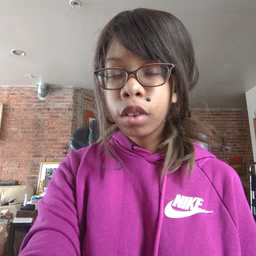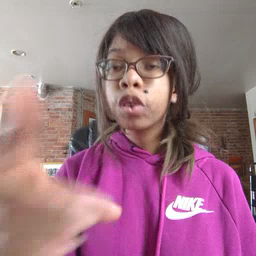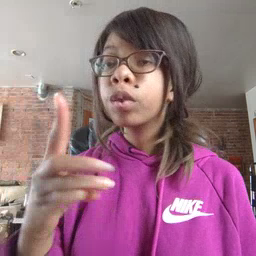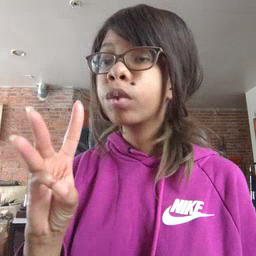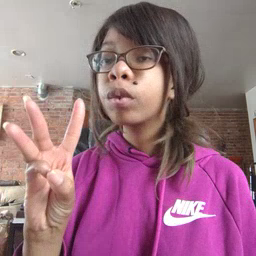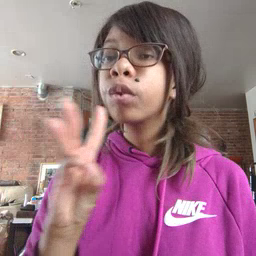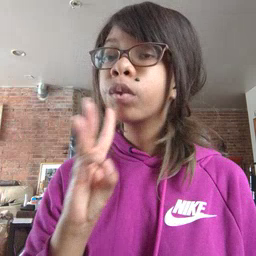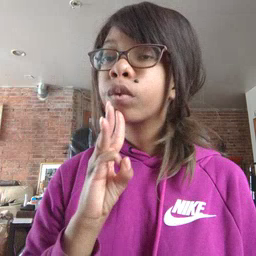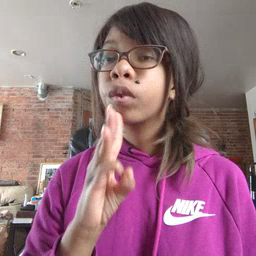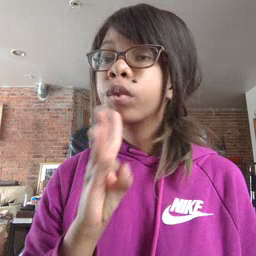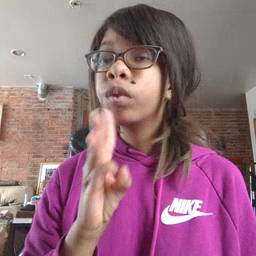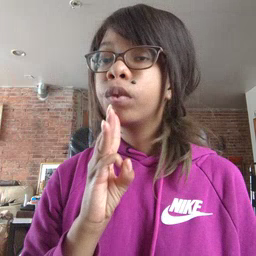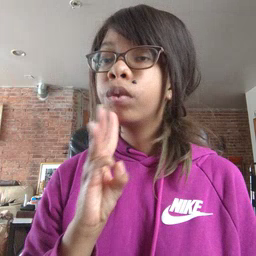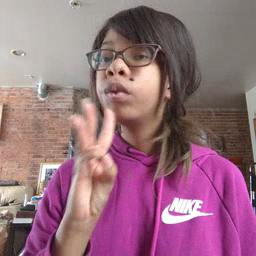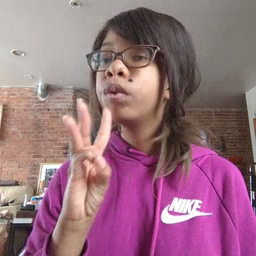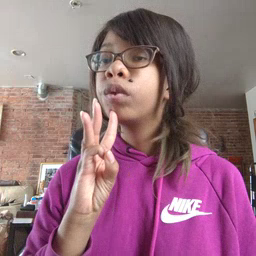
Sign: water